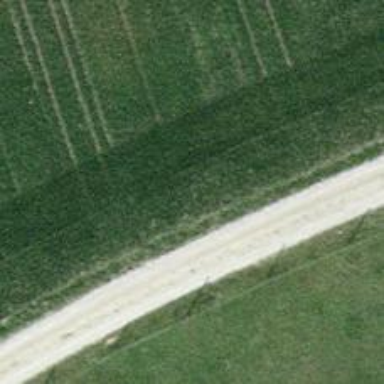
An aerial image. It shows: Gravel track with grade 2 tracktype.